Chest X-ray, PA view. Patient: 51 years old, sex F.
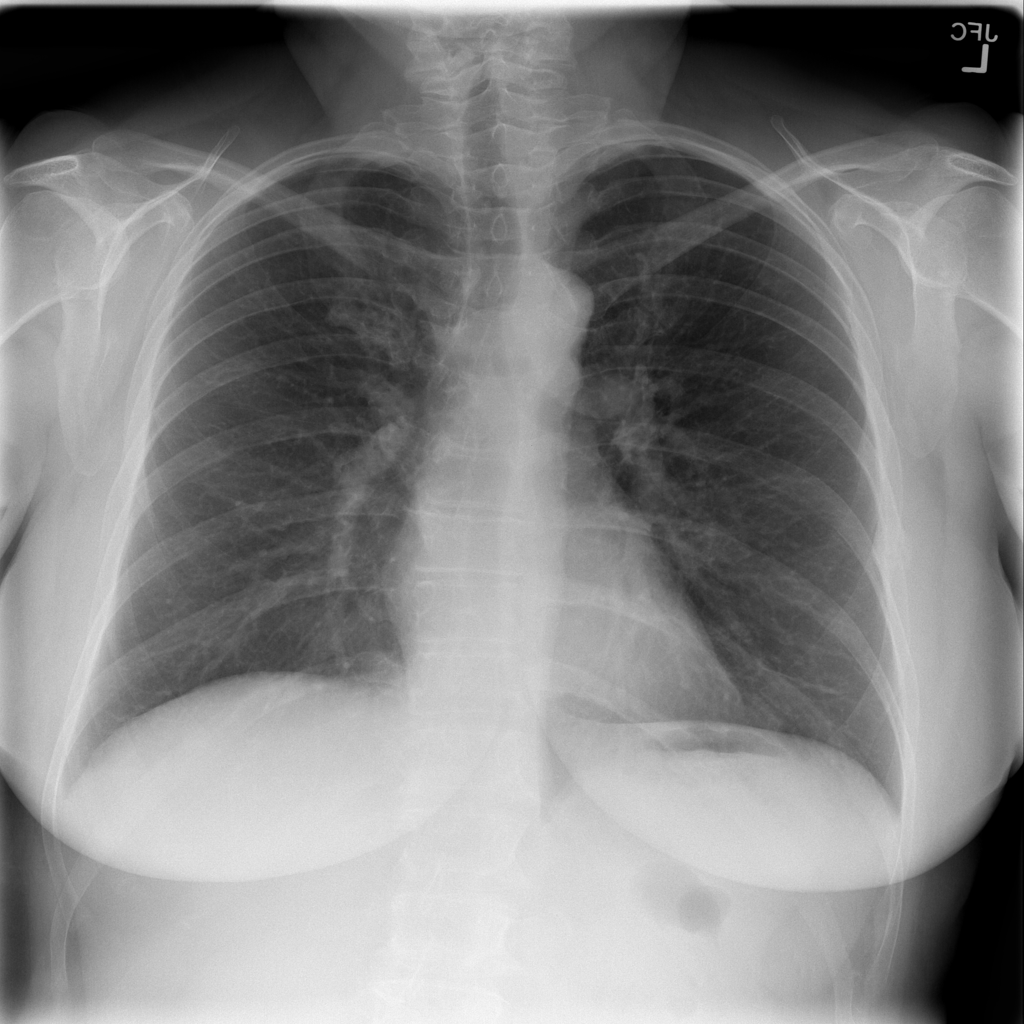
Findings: Atelectasis, Nodule